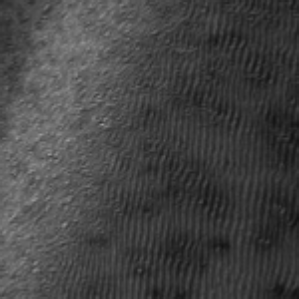
Label: frost